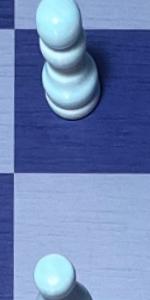
Label: Empty